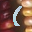
Label: 1